Question: The wikibook on kmeans clustering (<URL> gives an example cluster analysis :
Can the code be amended so that a label is generated from each cluster? Below graph does not indicate what is being compared. There are three clusters but what are the names of each cluster ?

Here is the code that generates the graph :
'''
# import data (assume that all data in "data.txt" is stored as comma separated values)
x <- read.csv("data.txt", header=TRUE, row.names=1)
# run K-Means
km <- kmeans(x, 3, 15)
# print components of km
print(km)
# plot clusters
plot(x, col = km$cluster)
# plot centers
points(km$centers, col = 1:2, pch = 8)
'''
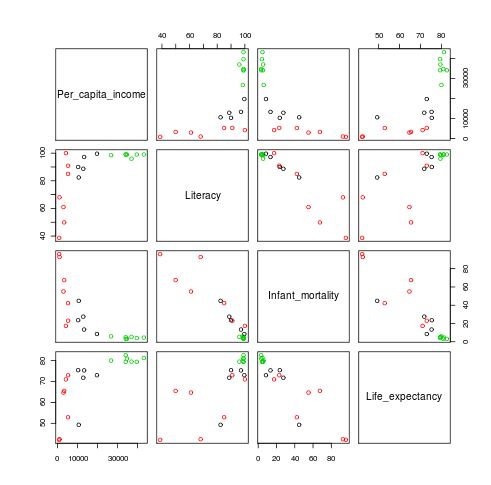
Answer: As I mentioned in the comments, the clusters are already "labelled" by colour, where different colours are associated with cluster membership. To plot the "cluster labels" instead, you can use:
'''
plot(x, type='n')
text(x, labels=km$cluster, col=km$cluster)
'''
This should plot the "cluster name" instead of the points, and also colour the labels by the clusters.